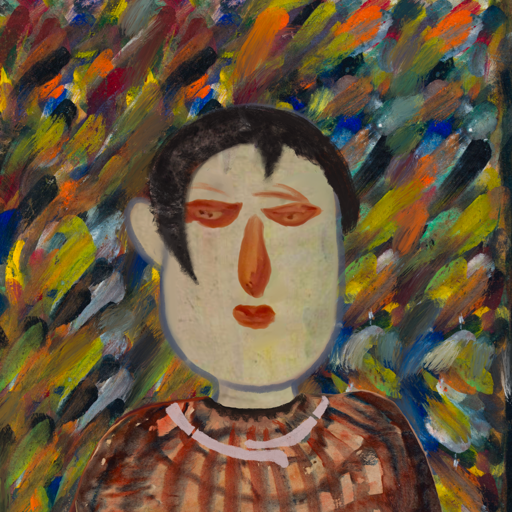
Background: An_Impression, Head And Neck Front: Hill_Girl, Face Front: Pious_Lady, Bust: Orphan, Hair Front: Roy_Bahadur, Head Accessory: Blank, Second Necklace: Blank, Necklace: Hypocrite_2, Baby: Blank